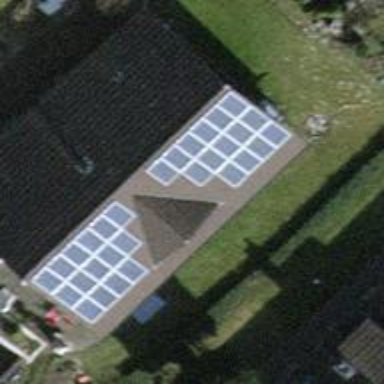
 consisting of solar photovoltaic panels."